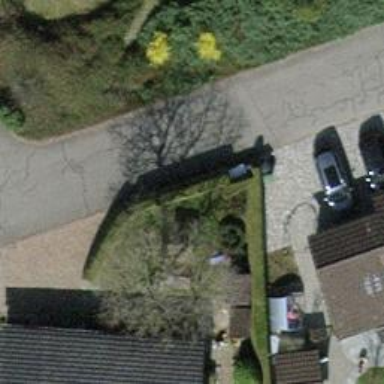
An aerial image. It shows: Hedge barrier.